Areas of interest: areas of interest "Toll Station"
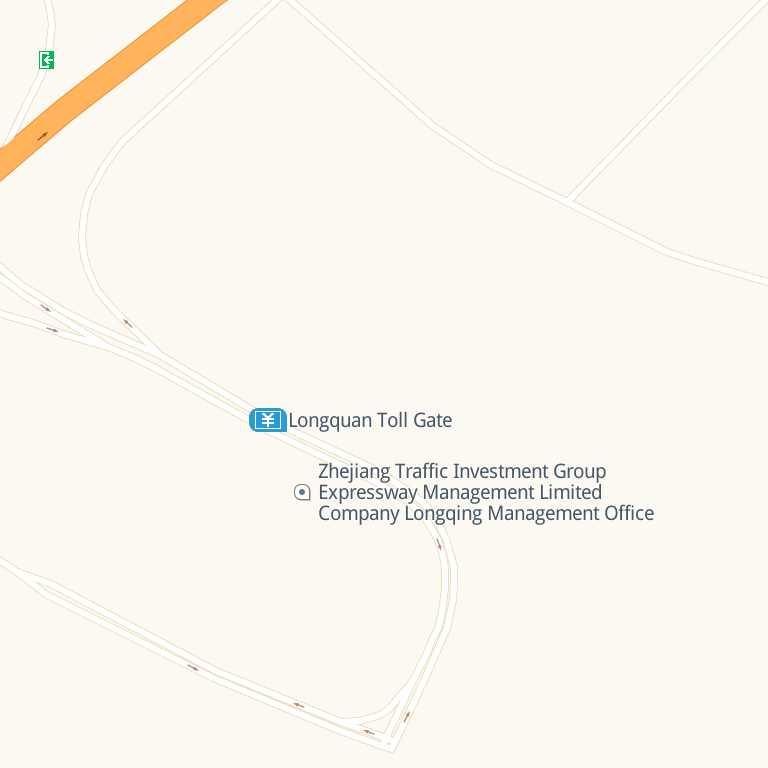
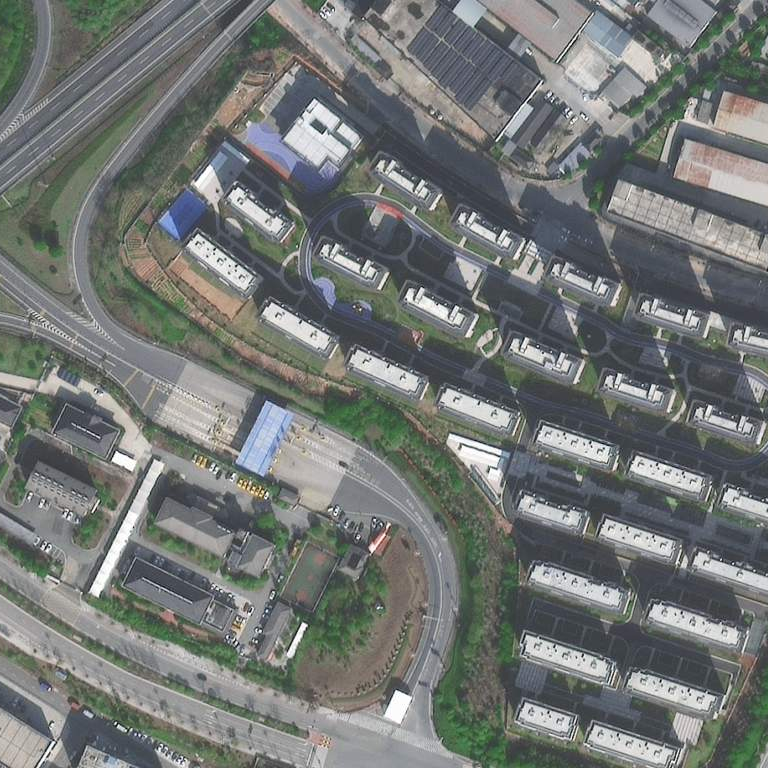